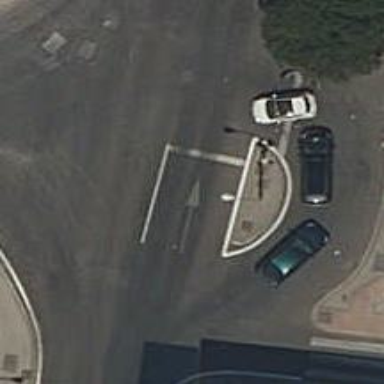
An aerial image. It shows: Road with traffic signals.